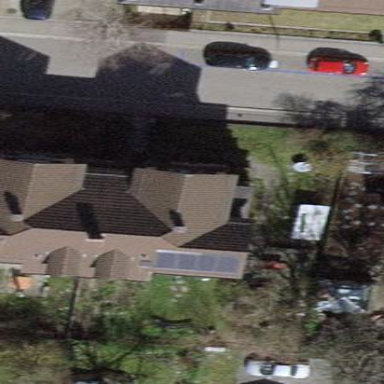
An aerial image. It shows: Apartments building with tiled roof.